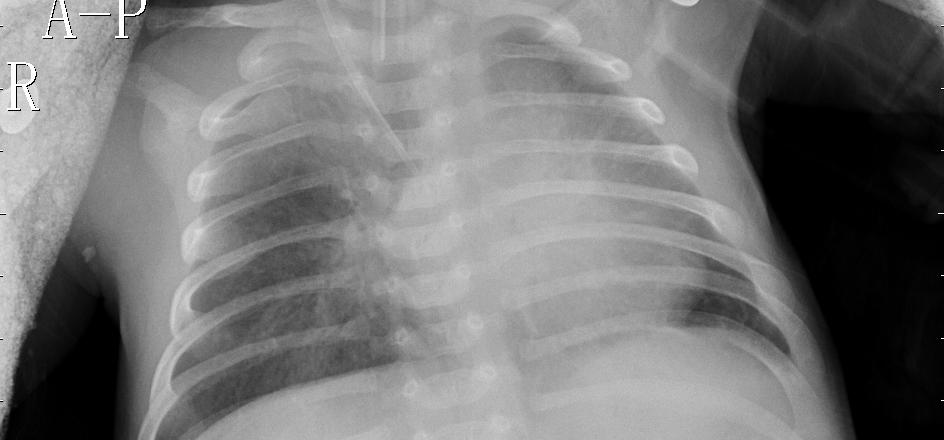
Diagnosis: PNEUMONIA